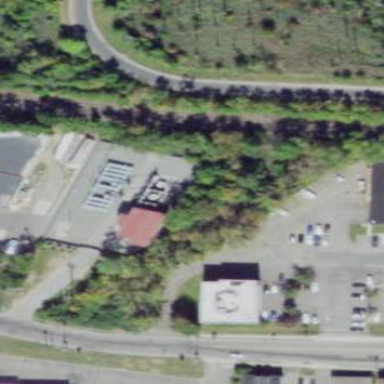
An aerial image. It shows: Power substation.